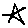
Label: star